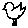
Label: bird